Field crop: maize
Growth stage: 2
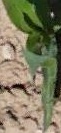
Species: maize